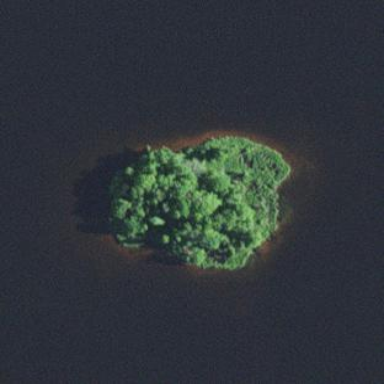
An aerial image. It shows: Image showing island.